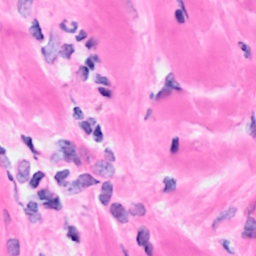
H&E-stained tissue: Breast